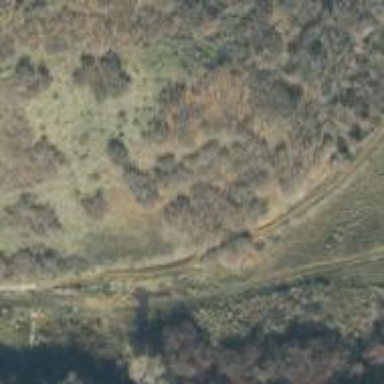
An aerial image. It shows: Path.